Question: I'm trying to do a Tabbar Controller like below effect:

By swiping an viewcontroller will redirect to next tab. How can we achieve this in iOS? Is there any other controls to do like this?
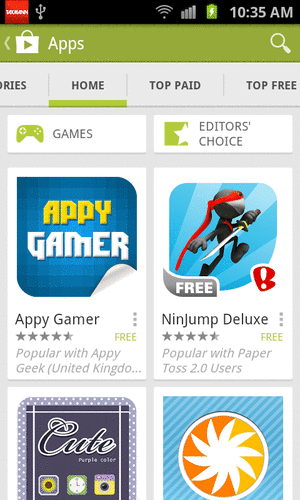
Answer: Just add UISwipeGestureRecognizer to your tabBarView controller and change your tabBar index after swipe.
'''
swipeRecognizer = [[UISwipeGestureRecognizer alloc] initWithTarget:self
action:@selector(swipeMethod:)];
swipeRecognizer.direction = UISwipeGestureRecognizerDirectionRight | UISwipeGestureRecognizerDirectionLeft;
[self addGestureRecognizer:swipeRecognizer];
'''
And my method to handle swipe is :
'''
-(void)swipeMethod: (UISwipeGestureRecognizer *) sender
{
NSLog(@"Swipe!");
}
'''
Or you can use 'UIScrollView' with paging enable and 'UIView' to display your data.
Here is the tutorial you are looking for <URL>